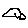
Label: bird